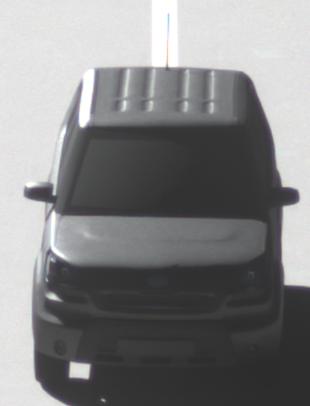
Make: KIA
Model: Soul 1.6
Detailed model: Soul (AM)
Model produced from: 2009/02
Model produced until: 2009/11
Doors: 5
Color: gray
Road condition: dry road
Daytime: morning or afternoon
Contrast: high contrast